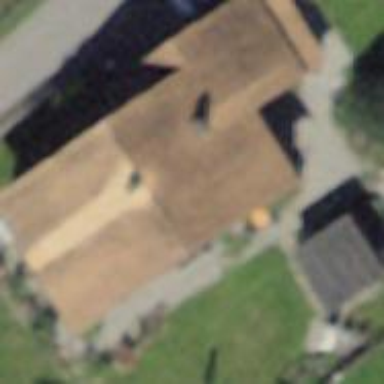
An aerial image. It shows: Detached building with gabled roof.